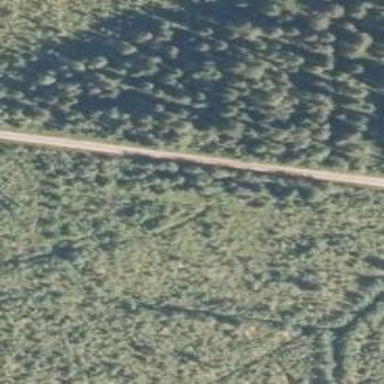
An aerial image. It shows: Unclassified road.